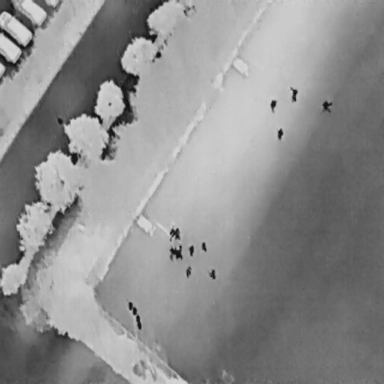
There are 12 People in the infrared image.